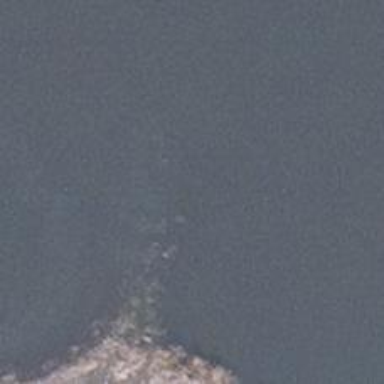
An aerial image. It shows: Breakwater structure.